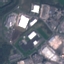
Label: Industrial